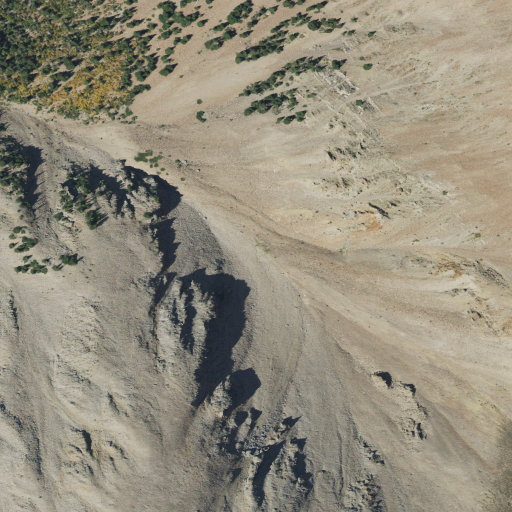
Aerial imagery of mountain in Utah named La Sal Peak containing barren land, evergreen forest, and shrub